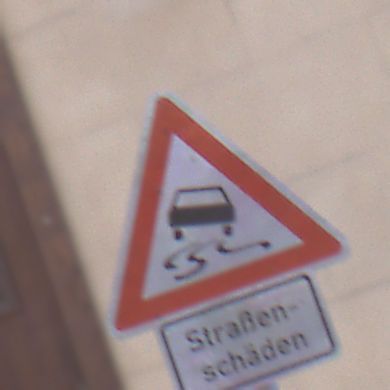
Verkehrszeichen: SchleuderOderRutschgefahr
Zusatzzeichen unten: HinweiseAufGefahrenDurchVerbaleAngabe3
Umgebung: Outdoor, Urban
Tageszeit: MorningAfternoon
Wetter: PartlyCloudy
Licht: Natural
Jahreszeit: NotSpecified
Kontrast: MediumContrast